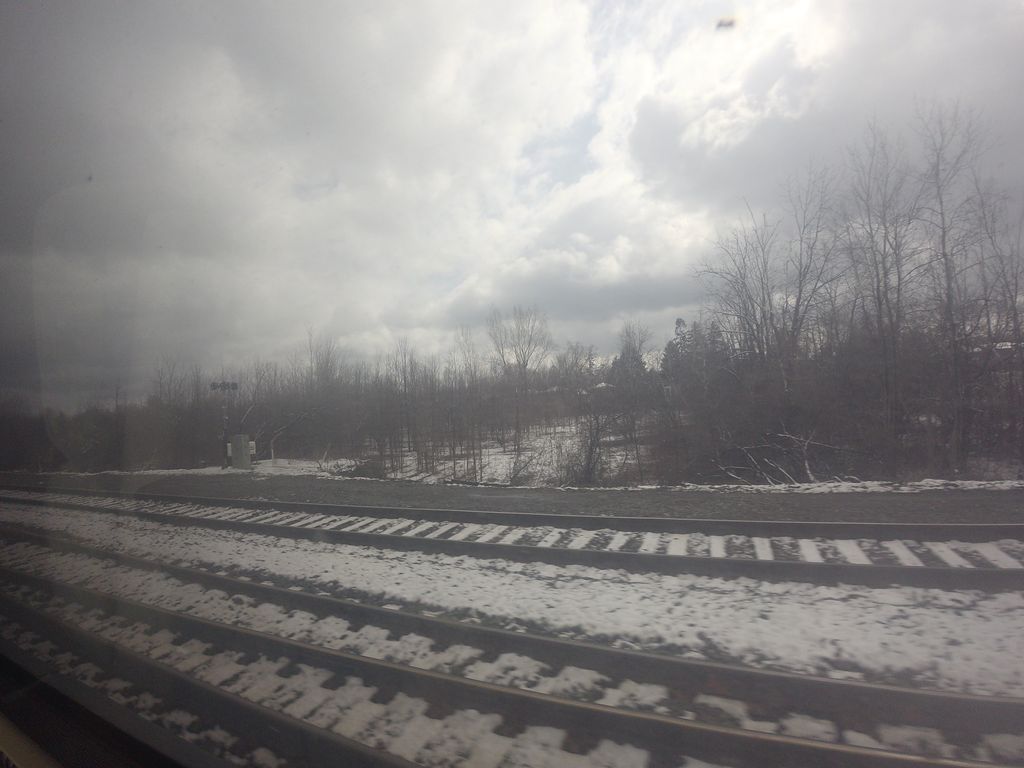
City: toronto